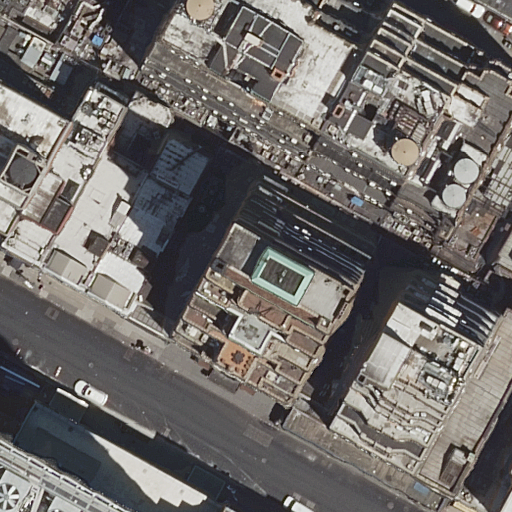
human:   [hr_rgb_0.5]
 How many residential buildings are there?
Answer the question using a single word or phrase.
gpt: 21

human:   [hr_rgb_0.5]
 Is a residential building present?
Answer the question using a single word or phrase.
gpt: yes

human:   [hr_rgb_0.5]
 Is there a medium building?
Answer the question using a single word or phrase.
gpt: yes

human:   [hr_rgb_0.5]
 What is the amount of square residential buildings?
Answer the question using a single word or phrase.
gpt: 0

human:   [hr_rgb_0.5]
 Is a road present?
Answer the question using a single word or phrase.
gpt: yes

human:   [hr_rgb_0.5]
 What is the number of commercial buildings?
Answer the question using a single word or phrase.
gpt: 0

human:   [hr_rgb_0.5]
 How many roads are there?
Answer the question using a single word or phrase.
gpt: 1

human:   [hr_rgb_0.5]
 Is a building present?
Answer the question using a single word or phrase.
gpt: yes

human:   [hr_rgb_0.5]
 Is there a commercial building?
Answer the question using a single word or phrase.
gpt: no

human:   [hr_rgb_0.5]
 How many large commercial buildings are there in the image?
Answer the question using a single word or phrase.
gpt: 0

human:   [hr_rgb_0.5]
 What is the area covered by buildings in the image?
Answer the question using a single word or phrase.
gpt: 7633m2

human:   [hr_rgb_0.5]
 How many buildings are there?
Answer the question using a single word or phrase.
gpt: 21

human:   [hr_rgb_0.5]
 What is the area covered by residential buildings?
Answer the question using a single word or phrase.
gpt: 7633m2

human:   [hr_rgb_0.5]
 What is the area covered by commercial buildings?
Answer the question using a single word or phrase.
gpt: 0m2

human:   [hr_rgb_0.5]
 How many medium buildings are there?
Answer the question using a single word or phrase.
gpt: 14

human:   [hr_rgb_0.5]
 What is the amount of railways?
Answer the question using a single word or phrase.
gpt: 0

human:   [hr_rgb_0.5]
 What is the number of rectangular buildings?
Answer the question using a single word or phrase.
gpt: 16

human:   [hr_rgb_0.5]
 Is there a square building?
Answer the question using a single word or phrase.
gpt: no

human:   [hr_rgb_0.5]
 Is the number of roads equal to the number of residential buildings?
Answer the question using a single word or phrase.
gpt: no

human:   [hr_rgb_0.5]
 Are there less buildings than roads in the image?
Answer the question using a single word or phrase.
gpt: no

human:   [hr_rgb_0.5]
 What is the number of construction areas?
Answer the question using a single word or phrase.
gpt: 0

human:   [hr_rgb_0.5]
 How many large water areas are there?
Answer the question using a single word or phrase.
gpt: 0

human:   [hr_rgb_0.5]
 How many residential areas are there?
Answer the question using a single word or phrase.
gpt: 0

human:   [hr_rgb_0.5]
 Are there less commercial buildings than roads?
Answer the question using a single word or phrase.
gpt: yes

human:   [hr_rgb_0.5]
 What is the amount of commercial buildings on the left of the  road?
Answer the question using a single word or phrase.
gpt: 0

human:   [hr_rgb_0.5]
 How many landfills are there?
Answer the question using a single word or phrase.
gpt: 0

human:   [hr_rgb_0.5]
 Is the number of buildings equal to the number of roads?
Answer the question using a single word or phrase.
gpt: no

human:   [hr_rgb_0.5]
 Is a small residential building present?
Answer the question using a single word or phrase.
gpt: yes

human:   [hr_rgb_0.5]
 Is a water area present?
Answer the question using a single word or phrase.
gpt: no

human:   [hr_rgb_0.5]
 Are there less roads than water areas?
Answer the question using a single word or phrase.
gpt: no

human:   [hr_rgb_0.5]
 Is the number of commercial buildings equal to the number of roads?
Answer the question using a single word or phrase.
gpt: no

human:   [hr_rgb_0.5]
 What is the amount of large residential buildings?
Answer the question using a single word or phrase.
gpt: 4

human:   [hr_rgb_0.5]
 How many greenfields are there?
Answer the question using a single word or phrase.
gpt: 0

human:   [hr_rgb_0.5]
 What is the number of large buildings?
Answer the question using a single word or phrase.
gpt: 4

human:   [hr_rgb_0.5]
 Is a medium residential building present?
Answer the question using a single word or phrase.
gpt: yes

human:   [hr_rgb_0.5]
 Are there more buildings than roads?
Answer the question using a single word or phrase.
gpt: yes

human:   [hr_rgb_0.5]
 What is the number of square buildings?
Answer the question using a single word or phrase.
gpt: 0

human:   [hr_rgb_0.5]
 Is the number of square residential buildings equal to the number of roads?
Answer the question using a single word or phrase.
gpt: no

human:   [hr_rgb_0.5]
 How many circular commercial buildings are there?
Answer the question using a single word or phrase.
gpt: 0

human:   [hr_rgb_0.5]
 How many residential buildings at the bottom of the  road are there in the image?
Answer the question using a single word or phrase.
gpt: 2

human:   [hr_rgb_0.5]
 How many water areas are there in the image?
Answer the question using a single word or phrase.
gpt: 0

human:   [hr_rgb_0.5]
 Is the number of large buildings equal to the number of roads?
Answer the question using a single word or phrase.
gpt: no

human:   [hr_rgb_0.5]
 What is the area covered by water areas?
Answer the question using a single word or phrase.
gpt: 0m2

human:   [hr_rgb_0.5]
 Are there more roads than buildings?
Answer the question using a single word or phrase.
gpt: no

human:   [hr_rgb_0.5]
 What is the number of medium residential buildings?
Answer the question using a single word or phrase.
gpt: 14

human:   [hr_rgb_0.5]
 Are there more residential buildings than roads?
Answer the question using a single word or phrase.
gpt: yes

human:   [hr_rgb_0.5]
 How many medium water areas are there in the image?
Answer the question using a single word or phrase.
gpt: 0

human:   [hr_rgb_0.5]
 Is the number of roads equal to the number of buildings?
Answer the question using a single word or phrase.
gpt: no

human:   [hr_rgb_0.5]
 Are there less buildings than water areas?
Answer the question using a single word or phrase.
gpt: no

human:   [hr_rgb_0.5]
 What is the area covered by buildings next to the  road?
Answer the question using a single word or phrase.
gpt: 7633m2

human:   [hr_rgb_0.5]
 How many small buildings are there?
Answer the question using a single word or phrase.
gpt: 3

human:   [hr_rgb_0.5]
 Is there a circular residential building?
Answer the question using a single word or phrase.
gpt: no

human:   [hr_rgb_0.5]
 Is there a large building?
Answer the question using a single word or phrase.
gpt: yes

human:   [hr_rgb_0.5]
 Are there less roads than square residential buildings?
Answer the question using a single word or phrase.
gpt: no

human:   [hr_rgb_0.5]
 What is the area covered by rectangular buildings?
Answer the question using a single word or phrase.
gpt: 5248m2

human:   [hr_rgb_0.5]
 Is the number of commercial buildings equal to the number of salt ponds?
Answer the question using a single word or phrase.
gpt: yes

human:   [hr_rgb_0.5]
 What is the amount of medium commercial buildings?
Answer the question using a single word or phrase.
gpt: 0

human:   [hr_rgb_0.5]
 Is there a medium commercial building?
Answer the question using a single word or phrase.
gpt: no

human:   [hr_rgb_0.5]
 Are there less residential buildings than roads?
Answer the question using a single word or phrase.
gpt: no

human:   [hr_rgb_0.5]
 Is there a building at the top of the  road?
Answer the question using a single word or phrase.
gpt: yes

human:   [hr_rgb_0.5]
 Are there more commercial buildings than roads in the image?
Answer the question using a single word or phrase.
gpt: no

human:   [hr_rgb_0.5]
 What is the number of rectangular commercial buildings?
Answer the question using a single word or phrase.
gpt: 0

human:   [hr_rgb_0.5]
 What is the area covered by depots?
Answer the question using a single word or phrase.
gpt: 0m2

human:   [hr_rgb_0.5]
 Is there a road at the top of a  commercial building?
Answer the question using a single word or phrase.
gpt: no